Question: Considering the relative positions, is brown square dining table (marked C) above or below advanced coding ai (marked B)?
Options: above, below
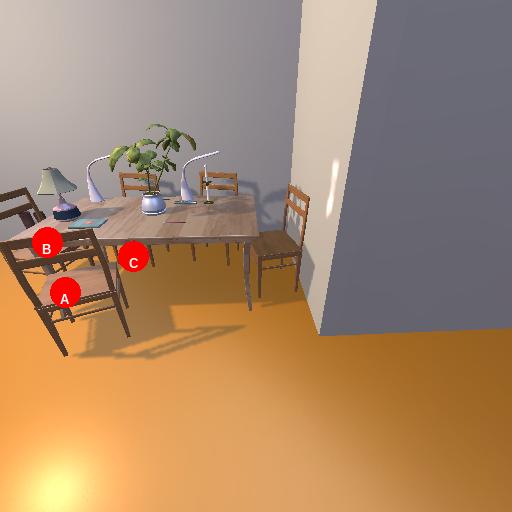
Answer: above